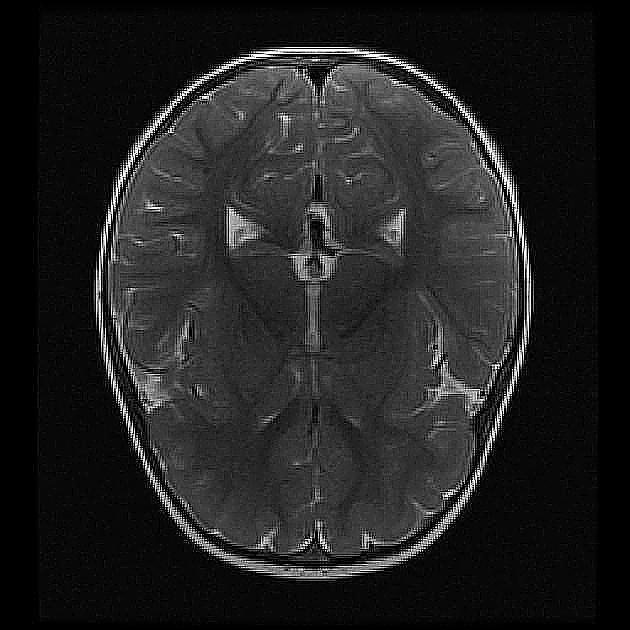
Label: notumor